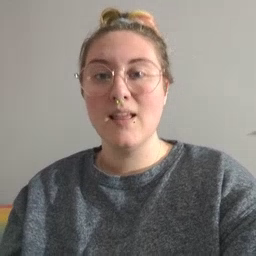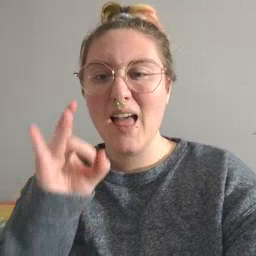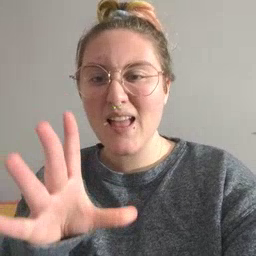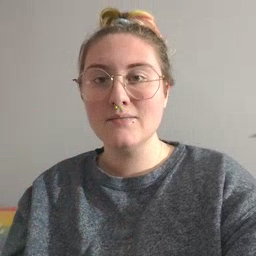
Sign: hate